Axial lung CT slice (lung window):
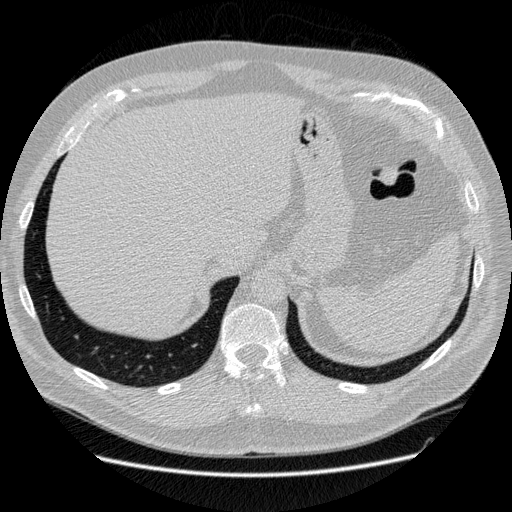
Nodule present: no